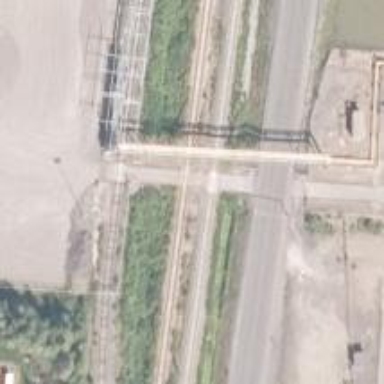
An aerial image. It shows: Level crossing with saltire markings.